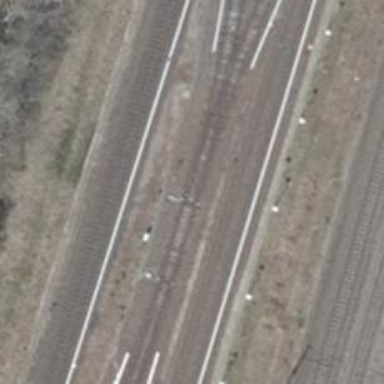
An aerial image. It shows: Railway switch.